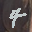
Label: 4